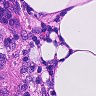
Metastatic tissue present: no